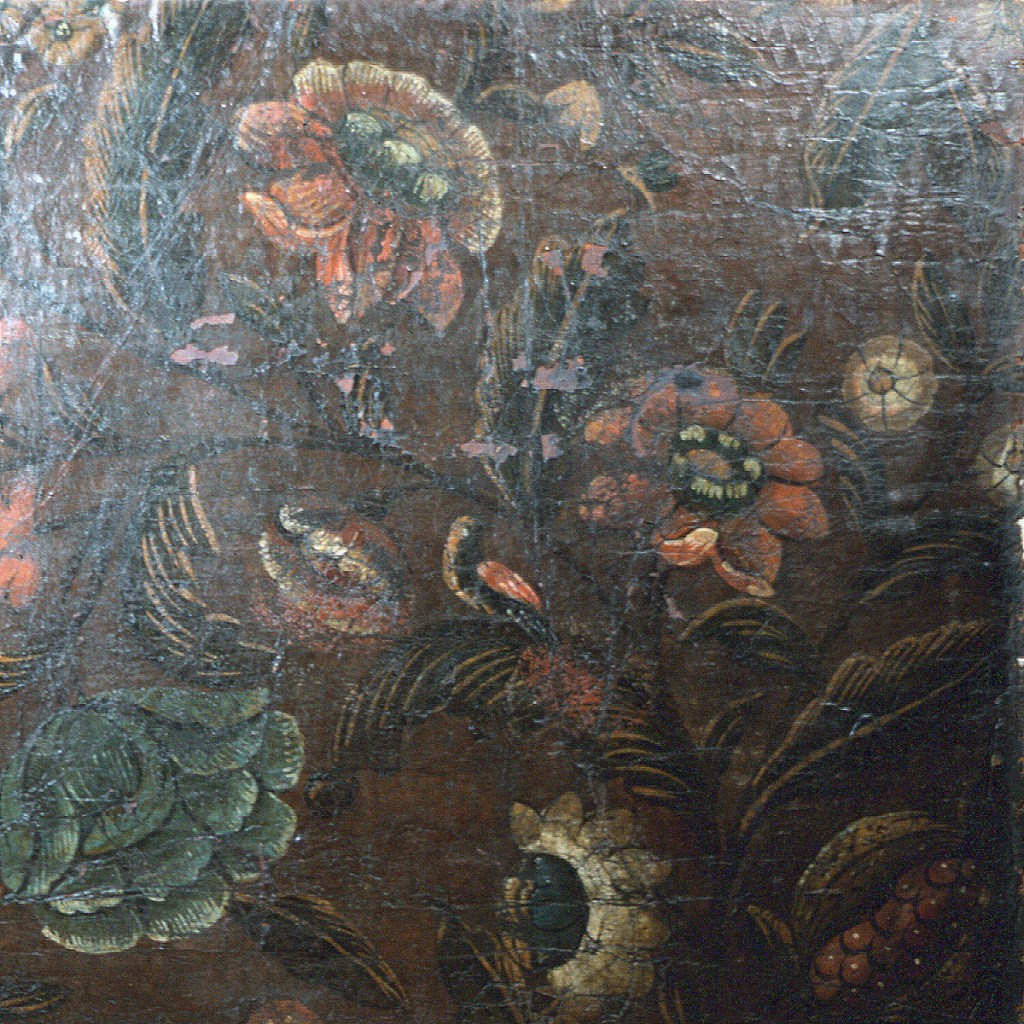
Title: Sidewall
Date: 1750–1800
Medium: Leather, gilded, embossed, painted
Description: Floral pattern painted on gilded embossed leather.